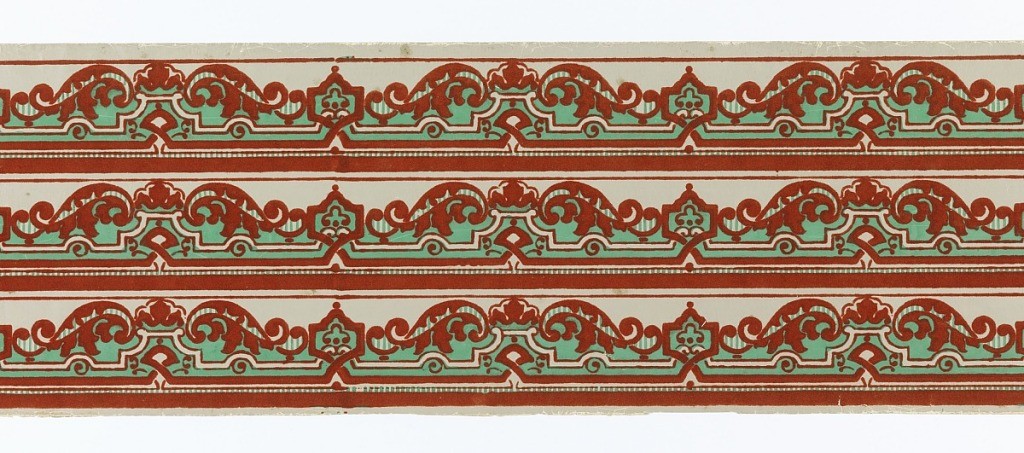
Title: Border
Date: ca. 1850
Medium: Machine-printed and flocked
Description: Three scalloped bands of scroll-like strap work in Chinese red flocking on pastel green ground.